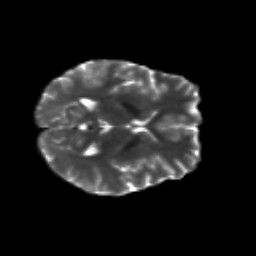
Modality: T2w
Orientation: axial
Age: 27
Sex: female
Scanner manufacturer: siemens
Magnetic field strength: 3 T
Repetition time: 8.8 s
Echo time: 0.085 s